Field crop: maize
Growth stage: 2
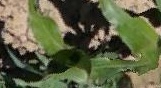
Species: maize